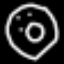
Label: donut